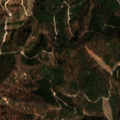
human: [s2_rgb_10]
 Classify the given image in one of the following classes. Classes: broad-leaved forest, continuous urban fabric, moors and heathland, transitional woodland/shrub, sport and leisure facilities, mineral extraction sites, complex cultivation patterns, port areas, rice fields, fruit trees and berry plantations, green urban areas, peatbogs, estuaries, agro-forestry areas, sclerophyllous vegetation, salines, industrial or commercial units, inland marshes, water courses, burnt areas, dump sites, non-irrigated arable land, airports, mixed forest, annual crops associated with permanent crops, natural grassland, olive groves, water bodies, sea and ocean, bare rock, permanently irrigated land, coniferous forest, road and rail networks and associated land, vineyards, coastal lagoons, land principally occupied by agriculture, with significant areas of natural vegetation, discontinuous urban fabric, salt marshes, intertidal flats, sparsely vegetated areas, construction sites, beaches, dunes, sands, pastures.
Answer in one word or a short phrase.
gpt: coniferous forest, mixed forest